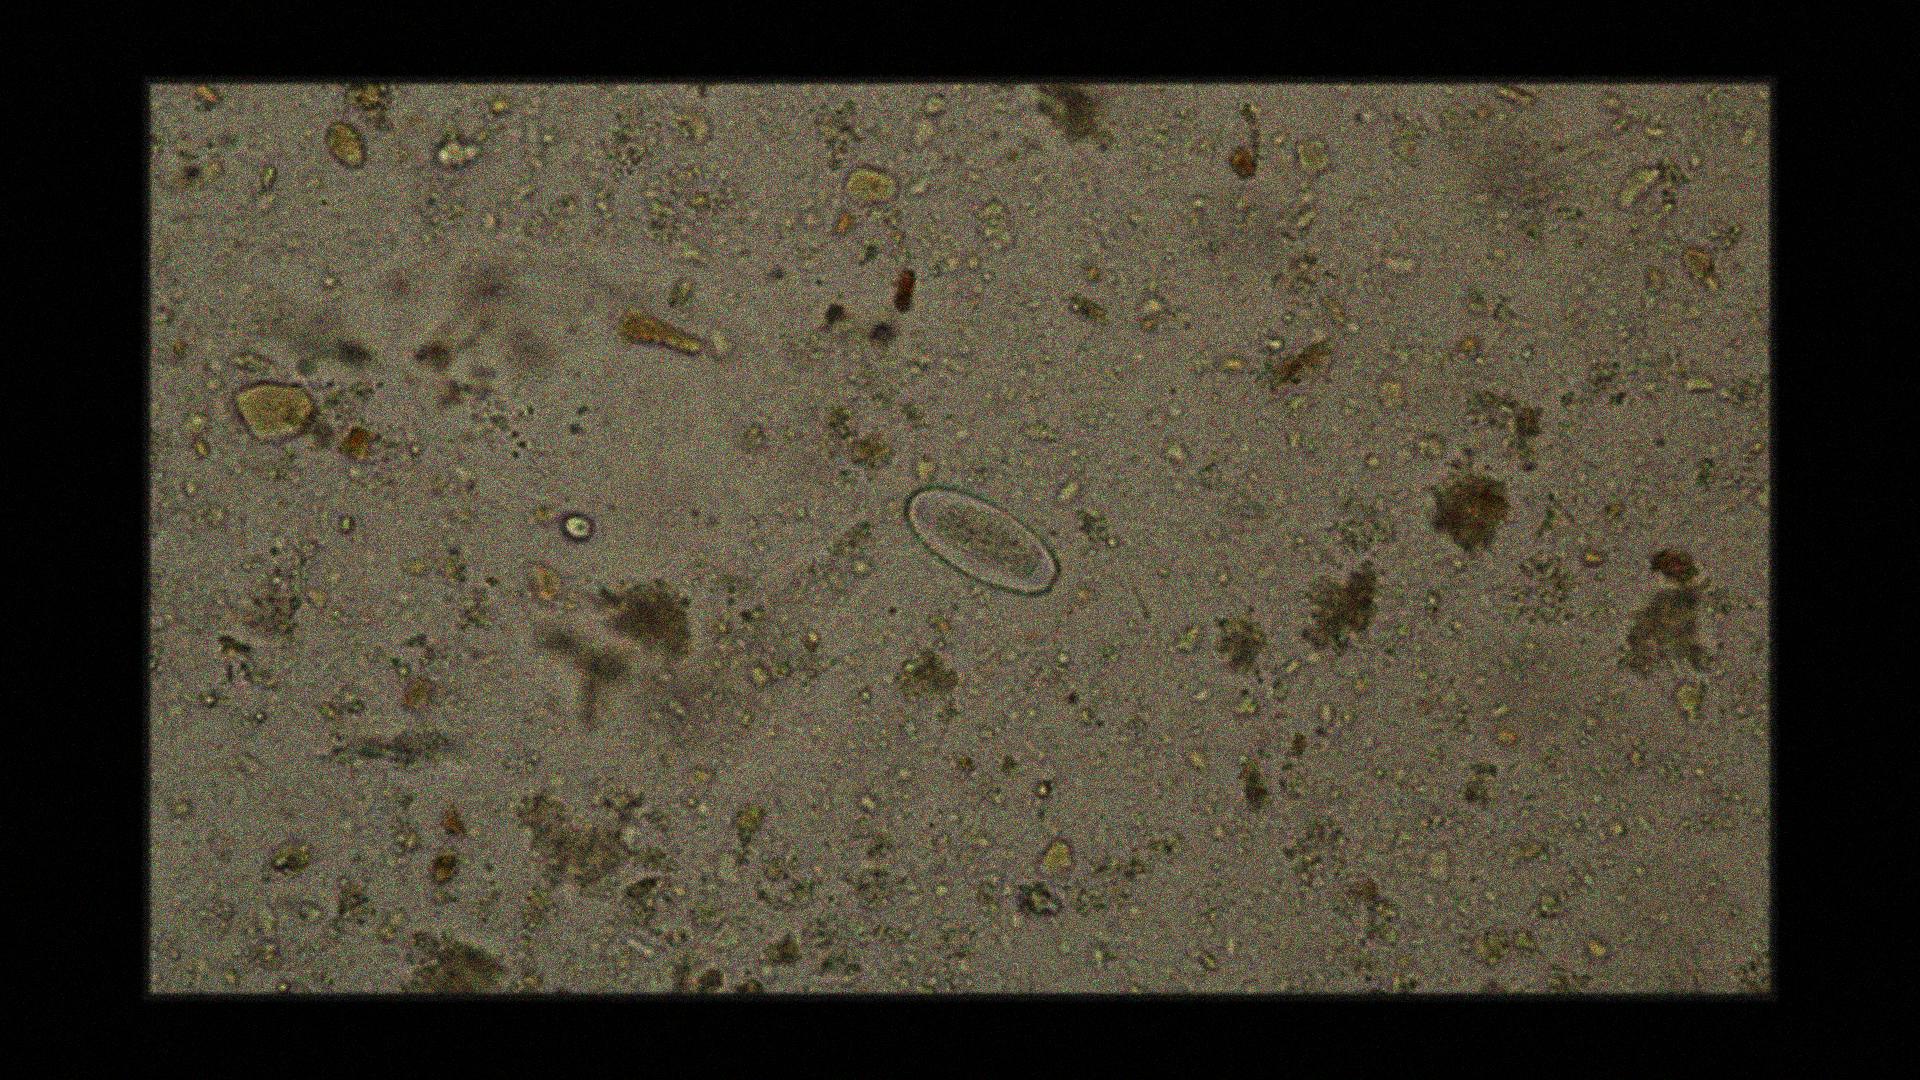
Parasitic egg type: Enterobius vermicularis